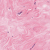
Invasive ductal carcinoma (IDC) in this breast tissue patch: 0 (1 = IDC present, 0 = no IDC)